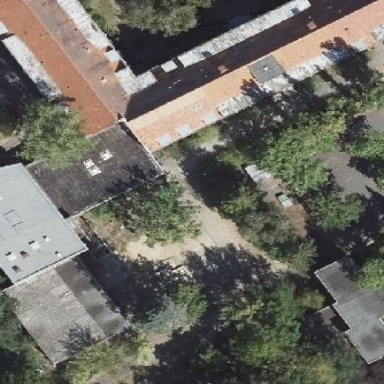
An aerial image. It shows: School building.